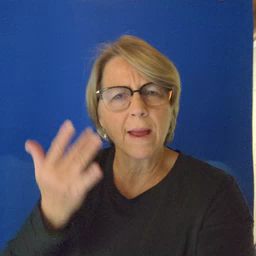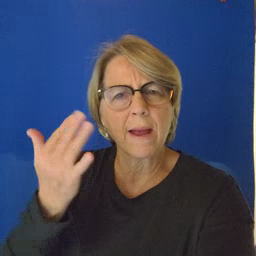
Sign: wait